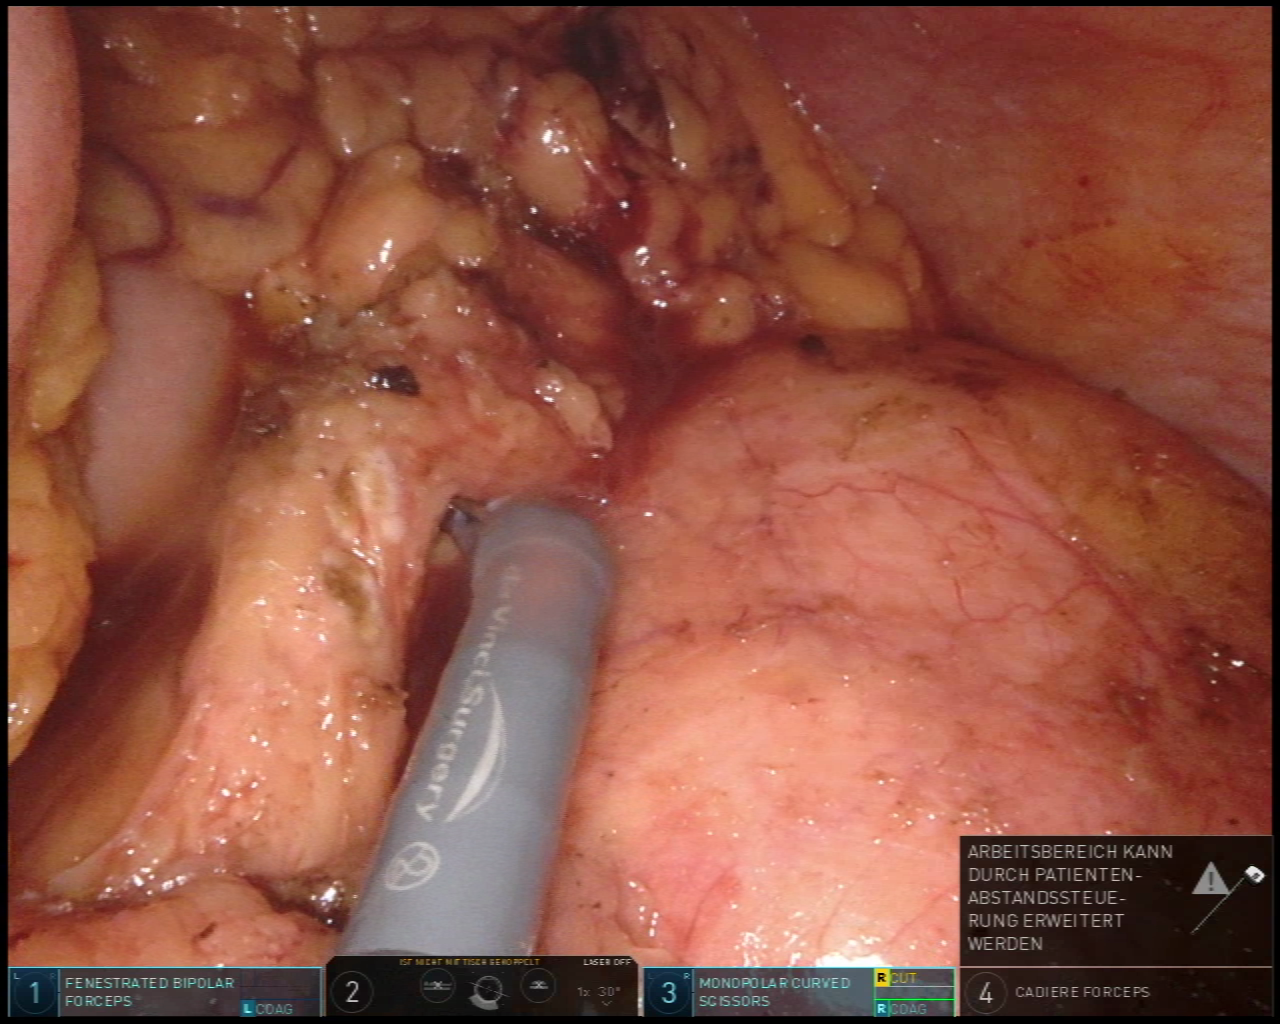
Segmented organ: pancreas
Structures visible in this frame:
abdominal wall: yes
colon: yes
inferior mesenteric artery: no
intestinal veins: no
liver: no
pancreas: yes
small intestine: no
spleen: no
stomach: yes
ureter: no
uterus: no
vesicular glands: no